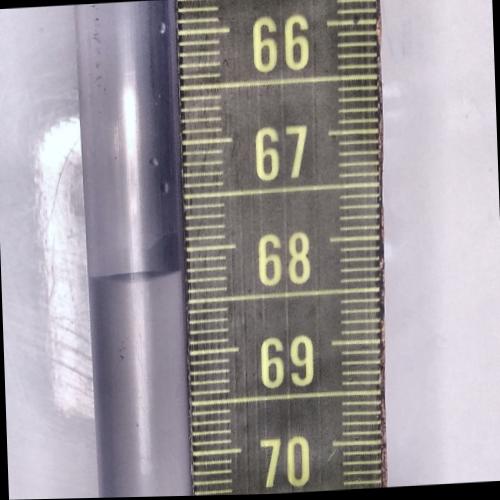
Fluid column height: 68.2 cm